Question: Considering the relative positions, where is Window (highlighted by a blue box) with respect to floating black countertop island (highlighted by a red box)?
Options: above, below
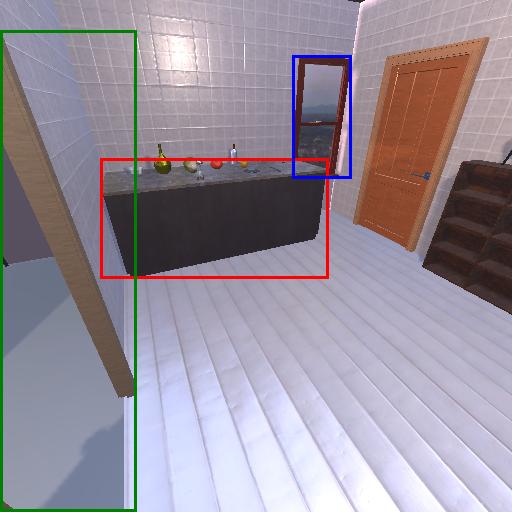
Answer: above